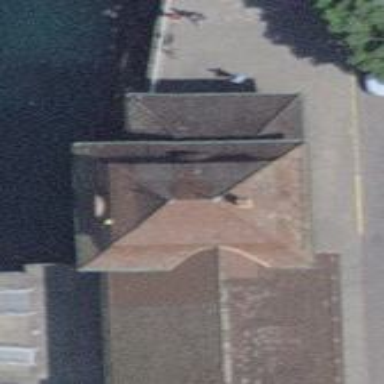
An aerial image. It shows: Retail building with hipped roof made of roof tiles.